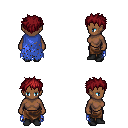
a pixel art fantasy rpg character, female body template, human, dark skin, blue tattered cape, robe skirt, brunette bedhead hairstyle, black shoes, four views (front, back, left, right), 2x2 character sprite sheet, small pixel art, hard edges, no anti-aliasing